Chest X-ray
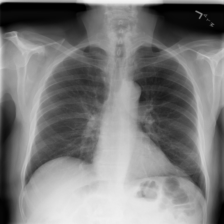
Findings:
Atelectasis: positive
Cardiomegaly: negative
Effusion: negative
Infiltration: negative
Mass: negative
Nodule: negative
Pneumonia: negative
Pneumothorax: negative
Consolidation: negative
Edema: negative
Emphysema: negative
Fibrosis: negative
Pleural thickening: negative
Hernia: negative